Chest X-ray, AP view. Patient: 57 years old, sex M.
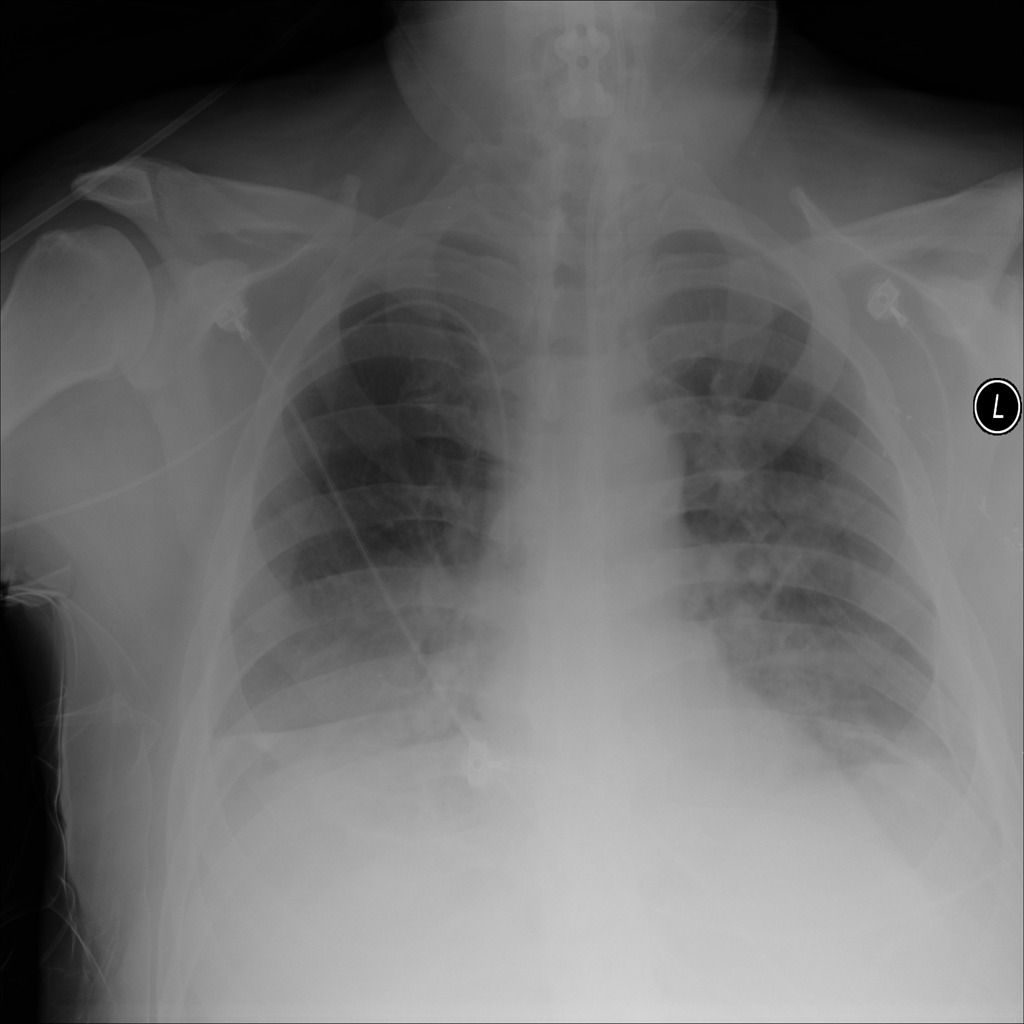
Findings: Edema, Effusion, Infiltration, Pleural_Thickening